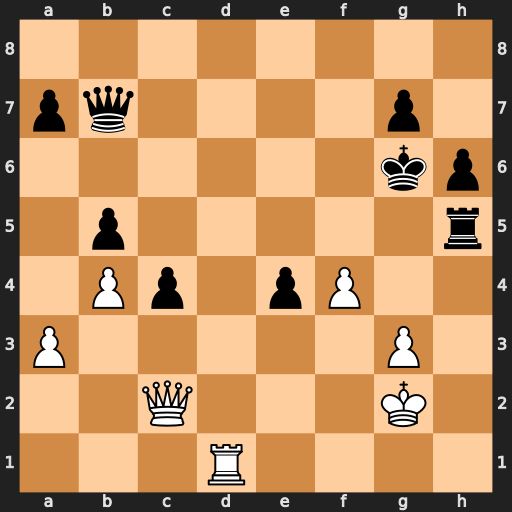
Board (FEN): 8/pq4p1/6kp/1p5r/1Pp1pP2/P5P1/2Q3K1/3R4
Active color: w
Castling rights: -
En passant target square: -
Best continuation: g4 Rh4 Kg3 Qe7 Qd2 Kh7 Qd5